二年级 · 算术
小雨和她的小伙伴一起平均每天堆了多少个雪人？

答: 小雨和她的小伙伴一起平均每天堆了 (
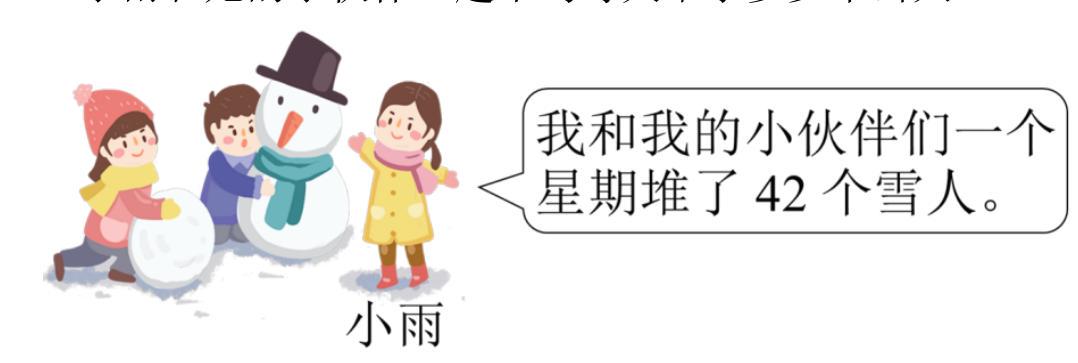
答案: $42 \div 7=6$ (个) 答: 小雨和她的小伙伴一起平均每天堆了 6 个雪人。